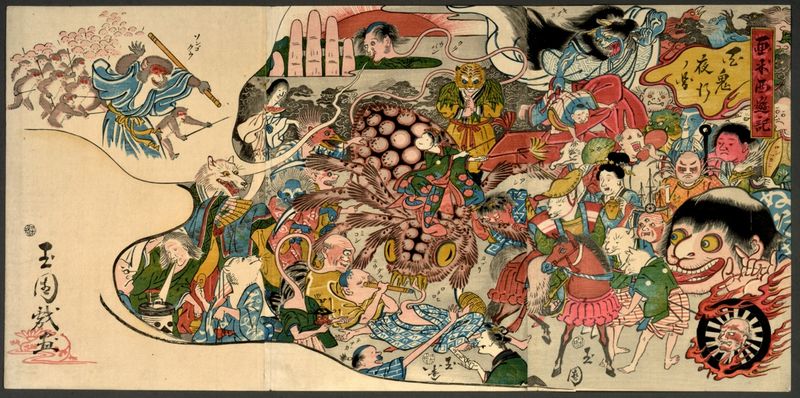
Titel: Die Reise nach Westen als illustriertes Buch: Der nächtliche Zug der 100 Dämonen
Künstler: Gyokuen
Standort: Hamburg
Institution: Museum für Kunst und Gewerbe Hamburg
Schlagwörter: feuer, hand, kopf, mann, wolf, menschen, bunt, finger, tiere, leute, gesichter, augen, sonnenaufgang, haare, pferd, pferde, bewegt, farbig, holzschnitt, schrift, grafik, glatze, japanisch, druckgraphik, druckgrafik, asiatisch, gestalten, flöte, zähne, dynamisch, götter, reise, fabelwesen, zeit, westen, ungeheuer, farbholzschnitt, monster, die, affen, sagen, fabeltier, fabeltiere, gewirr, zwitterwesen, monstrum, reproduktionen, iere, druckerzeugnisse, mutanten, meiji, dämon, märchen, janapisch